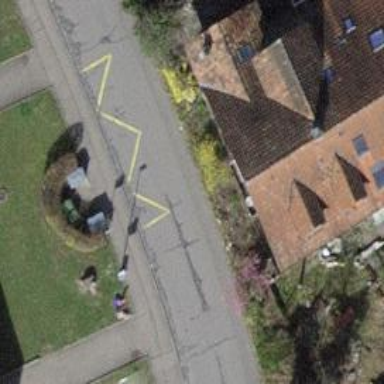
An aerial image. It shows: Bus stop with stop position for public transport.